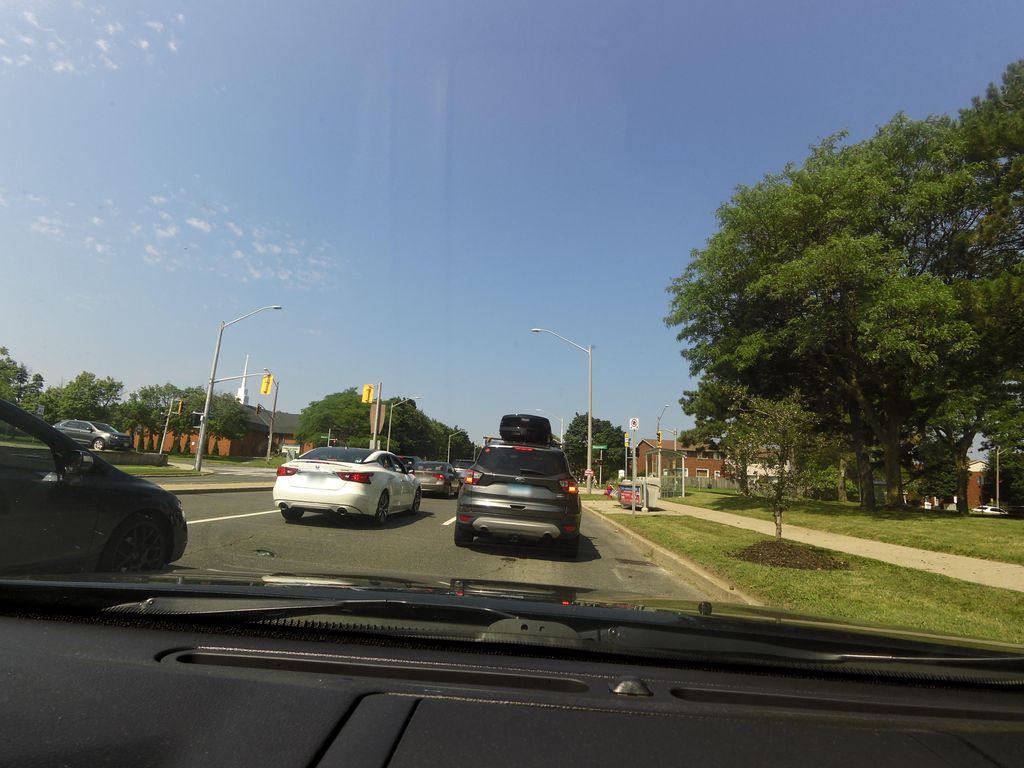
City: hamilton